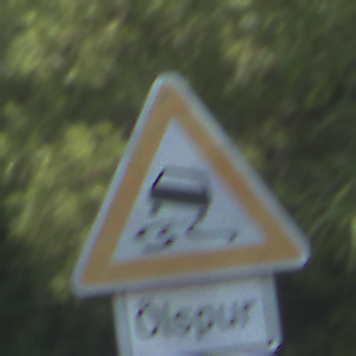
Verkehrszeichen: SchleuderOderRutschgefahr
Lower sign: HinweiseAufGefahrenDurchVerbaleAngabe1
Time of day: MorningAfternoon
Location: Outdoor (Urban)
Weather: PartlyCloudy
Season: NotSpecified
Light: Natural